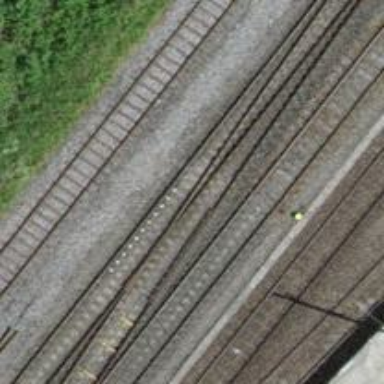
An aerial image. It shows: Single-track electrified railway with contact line.